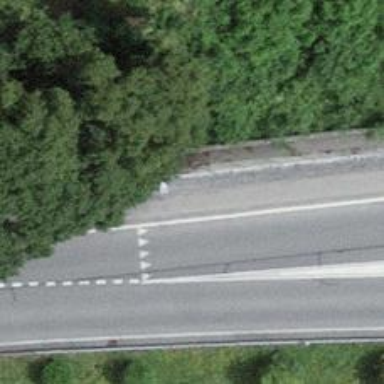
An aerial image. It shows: Primary road with asphalt surface.